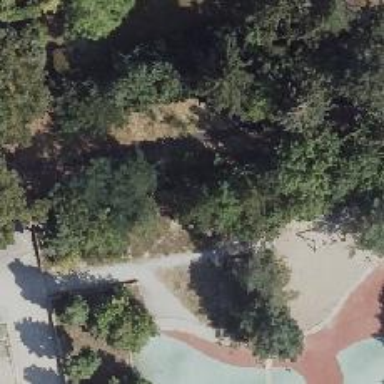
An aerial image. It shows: Deciduous broadleaved tree in park.